Interaction volume radius: 5 \u00c5
Interaction volume height: 15 \u00c5
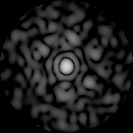
Disorder parameter: 0.8826